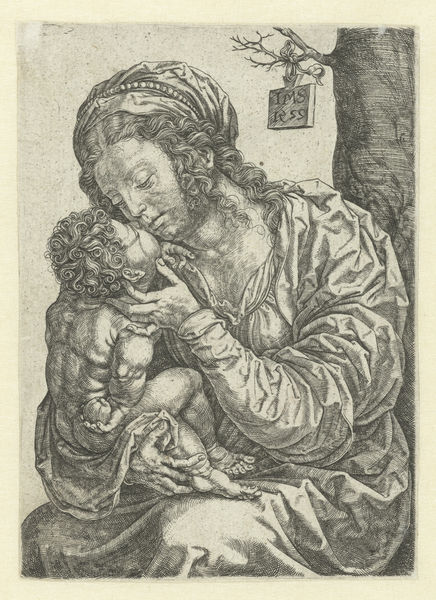
Titel: Madonna met kind
Künstler: Jan Gossaert
Standort: Amsterdam
Institution: Rijksmuseum
Schlagwörter: baum, hand, nackt, sitzen, kleid, falten, halten, ast, baumstamm, stamm, haare, kind, mutter, locken, apfel, schrift, liebe, baby, tafel, faltig, jungfrau, christus, jesus, jesus christus, lieben, maria, madonna, mutter gottes, sohn, säugling, erlöser, sorge, gottesmutter, kuscheln, messias, gottessohn, sohn gottes, unsere liebe frau, heilige maria, christkind, madonna mit dem kind, mamma, christkönig, heilland, erretter, jesus von nazaret, gottesgebärerin, maria von nazaret, geschichter, lüssen